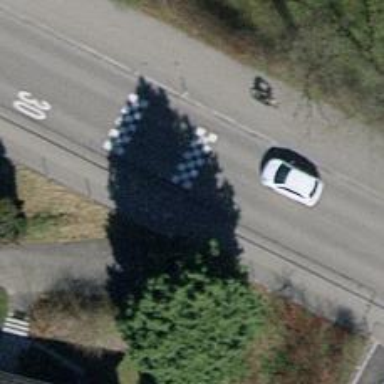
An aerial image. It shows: Traffic calming hump on the road.